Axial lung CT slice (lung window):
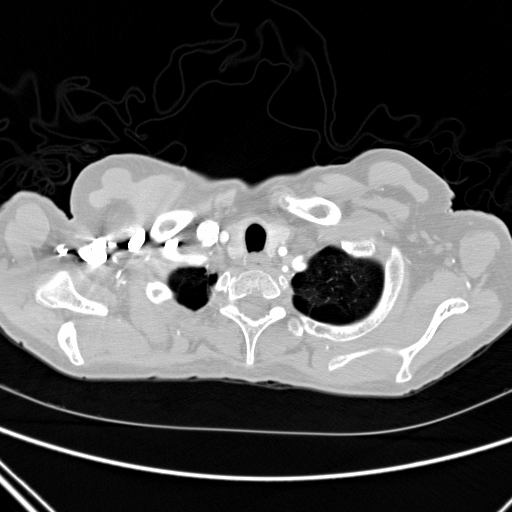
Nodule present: no